Question: Clicking on one of the tiles triggers clickerbox().
The issue is that if the user clicks on a tile with b
no surrounding mines it's supposed to reveal them, and if any of those also have no mines it should do the same.
It seems to do some of this and then stop before revealing all the tiles it should. I was wondering if anyone knew why or how to fix this?
screenshot of the game board after a zero is clicked on

The first 5 clicks were made by the user then the rest where triggered by the function.
'''
var width = 0;
var height = 0;
var bombs = 0;
var score = 0;
var boxs = 0;
let feild = new Array(2);
userfeild = new Array;
function selectdificulty() {
feild = new Array(2);
userfeild = new Array;
document.getElementById('board').innerHTML = '';
boxs = 0;
score = 0;
if (document.getElementById('dificulty').value == '4') {
var widthinput = document.createElement('input');
var heightinput = document.createElement('input');
var bombinput = document.createElement('input');
widthinput.placeholder = 'width';
heightinput.placeholder = 'height';
bombinput.placeholder = 'mines';
widthinput.id = 'width';
heightinput.id = 'height';
bombinput.id = 'bombs';
widthinput.setAttribute('type', 'text');
heightinput.setAttribute('type', 'text');
bombinput.setAttribute('type', 'text');
document.getElementById('board').appendChild(widthinput);
document.getElementById('board').appendChild(heightinput);
document.getElementById('board').appendChild(bombinput);
var entercustom = document.createElement('button')
entercustom.id = 'entercustom';
entercustom.innerHTML = 'enter custom values'
document.getElementById('board').appendChild(entercustom);
document.getElementById('entercustom').addEventListener('click', customsize);
} else {
if (document.getElementById('dificulty').value == '1') {
width = 9;
height = 9;
bombs = 10;
} else if (document.getElementById('dificulty').value == '2') {
width = 16;
height = 16;
bombs = 38;
} else if (document.getElementById('dificulty').value == '3') {
width = 32;
height = 16;
bombs = 99;
}
createuserboard(width, height, bombs);
}
}
function customsize() {
var width = document.getElementById('width').value;
var height = document.getElementById('height').value;
var bombs = document.getElementById('bombs').value;
if (!isNaN(width) && !isNaN(height) && !isNaN(bombs)) {
if (width * height <= 601) {
createuserboard(width, height, bombs);
}
}
}
function createuserboard(width, height, bombs) {
document.getElementById('board').innerHTML = '';
for (y = 0; y < height; y++) {
userfeild[y] = new Array;
var row = document.createElement('div');
row.classList = 'row';
row.id = 'row' + y;
document.getElementById('board').appendChild(row);
for (x = 0; x < width; x++) {
var box = document.createElement('button');
box.classList = 'box';
box.id = +y + ',' + x;
document.getElementById('row' + y).appendChild(box);
document.getElementById(y + ',' + x).onclick = clickedbox;
userfeild[y][x] = '/';
}
}
}
function clickedbox() {
var y = this.id.split(',')[0];
var x = this.id.split(',')[1];
if (boxs == 0) {
createmineboard(x, y)
}
autoclick(x, y);
}
function autoclick(x, y) {
userfeild[y][x] = feild[y][x];
boxs = boxs + 1;
document.getElementById(y + ',' + x).innerHTML = feild[y][x];
document.getElementById(y + ',' + x).classList = 'clickedbox';
console.log(userfeild[y][x] + ' | x:' + x + ' | y:' + y);
document.getElementById(y + ',' + x).onclick = '';
if (feild[y][x] == 9) {
//gameover();
} else if (feild[y][x] == 0) {
var check = [
[-1, 0, 1, -1, 1, -1, 0, 1],
[-1, -1, -1, 0, 0, 1, 1, 1]
];
for (i = 0; i < 8; i++) {
var newx = parseInt(x) + parseInt(check[0][i]);
var newy = parseInt(y) + parseInt(check[1][i]);
if (newx >= 0 && newx < width && newy >= 0 && newy < height) {
if (userfeild[newy][newx] == '/') {
autoclick(newx, newy);
}
}
}
}
}
function createmineboard(clickedx, clickedy) {
for (x = 0; x < height; x++) {
feild[x] = new Array;
for (y = 0; y < width; y++) {
feild[x][y] = 0;
}
}
for (bomb = 0; bomb < bombs;) {
var valid = false;
let bombx = 0;
let bomby = 0;
bombx = Math.floor(Math.random() * width);
bomby = Math.floor(Math.random() * height);
if (feild[bomby][bombx] !== 9 && !(bombx == clickedx && bomby == clickedy)) {
valid = true;
feild[bomby][bombx] = 9;
bomb++
}
}
function nearbombs(x, y, w, h, feild) {
var count = 0;
if (y !== 0) {
if (x !== 0) {
if (feild[y - 1][x - 1] == 9) {
count = count + 1
}
} //top left
if (feild[y - 1][x] == 9) {
count = count + 1
} //top
if (x !== w - 1) {
if (feild[y - 1][x + 1] == 9) {
count = count + 1
}
} //top right
}
if (x !== 0) {
if (feild[y][x - 1] == 9) {
count = count + 1
}
} //left
if (x !== w - 1) {
if (feild[y][x + 1] == 9) {
count = count + 1
}
} // right
if (y !== h - 1) {
if (x !== 0) {
if (feild[y + 1][x - 1] == 9) {
count = count + 1
}
} //bottom left
if (feild[y + 1][x] == 9) {
count = count + 1
} //bottom
if (x !== w - 1) {
if (feild[y + 1][x + 1] == 9) {
count = count + 1
}
} //bottom right
}
return count;
}
for (y = 0; y < height; y++) {
for (x = 0; x < width; x++) {
if (feild[y][x] == 0) {
feild[y][x] = nearbombs(x, y, width, height, feild);
}
}
}
console.log(feild);
}
'''
'''
.board {
display: flex;
flex-direction: column;
height: fit-content;
width: fit-content;
}
.row {
display: flex;
flex-direction: row;
height: fit-content;
width: fit-content;
background-color: aquamarine;
}
.box {
width: 30px;
height: 30px;
background-color: #C0C0C0;
border-radius: 0;
border: 0 solid;
box-shadow: inset 2px 2px #FFFFFF, inset -2px -2px #808080, inset 4px 4px #FFFFFF, inset -4px -4px #808080;
}
.clickedbox {
width: 30px;
height: 30px;
background-color: #C0C0C0;
border-radius: 0;
border: 0 solid;
box-shadow: inset 2px 2px #808080;
}
'''
'''
<select name="dificulty" id="dificulty" onchange="selectdificulty()">
<option value="1">begginer</option>
<option value="2">intermediate</option>
<option value="3">expert</option>
<option value="4">custom</option>
</select>
<script src="windows.js"></script>
<script src="minesweeper.js"></script>
<div class="board" id="board">
</div>
'''
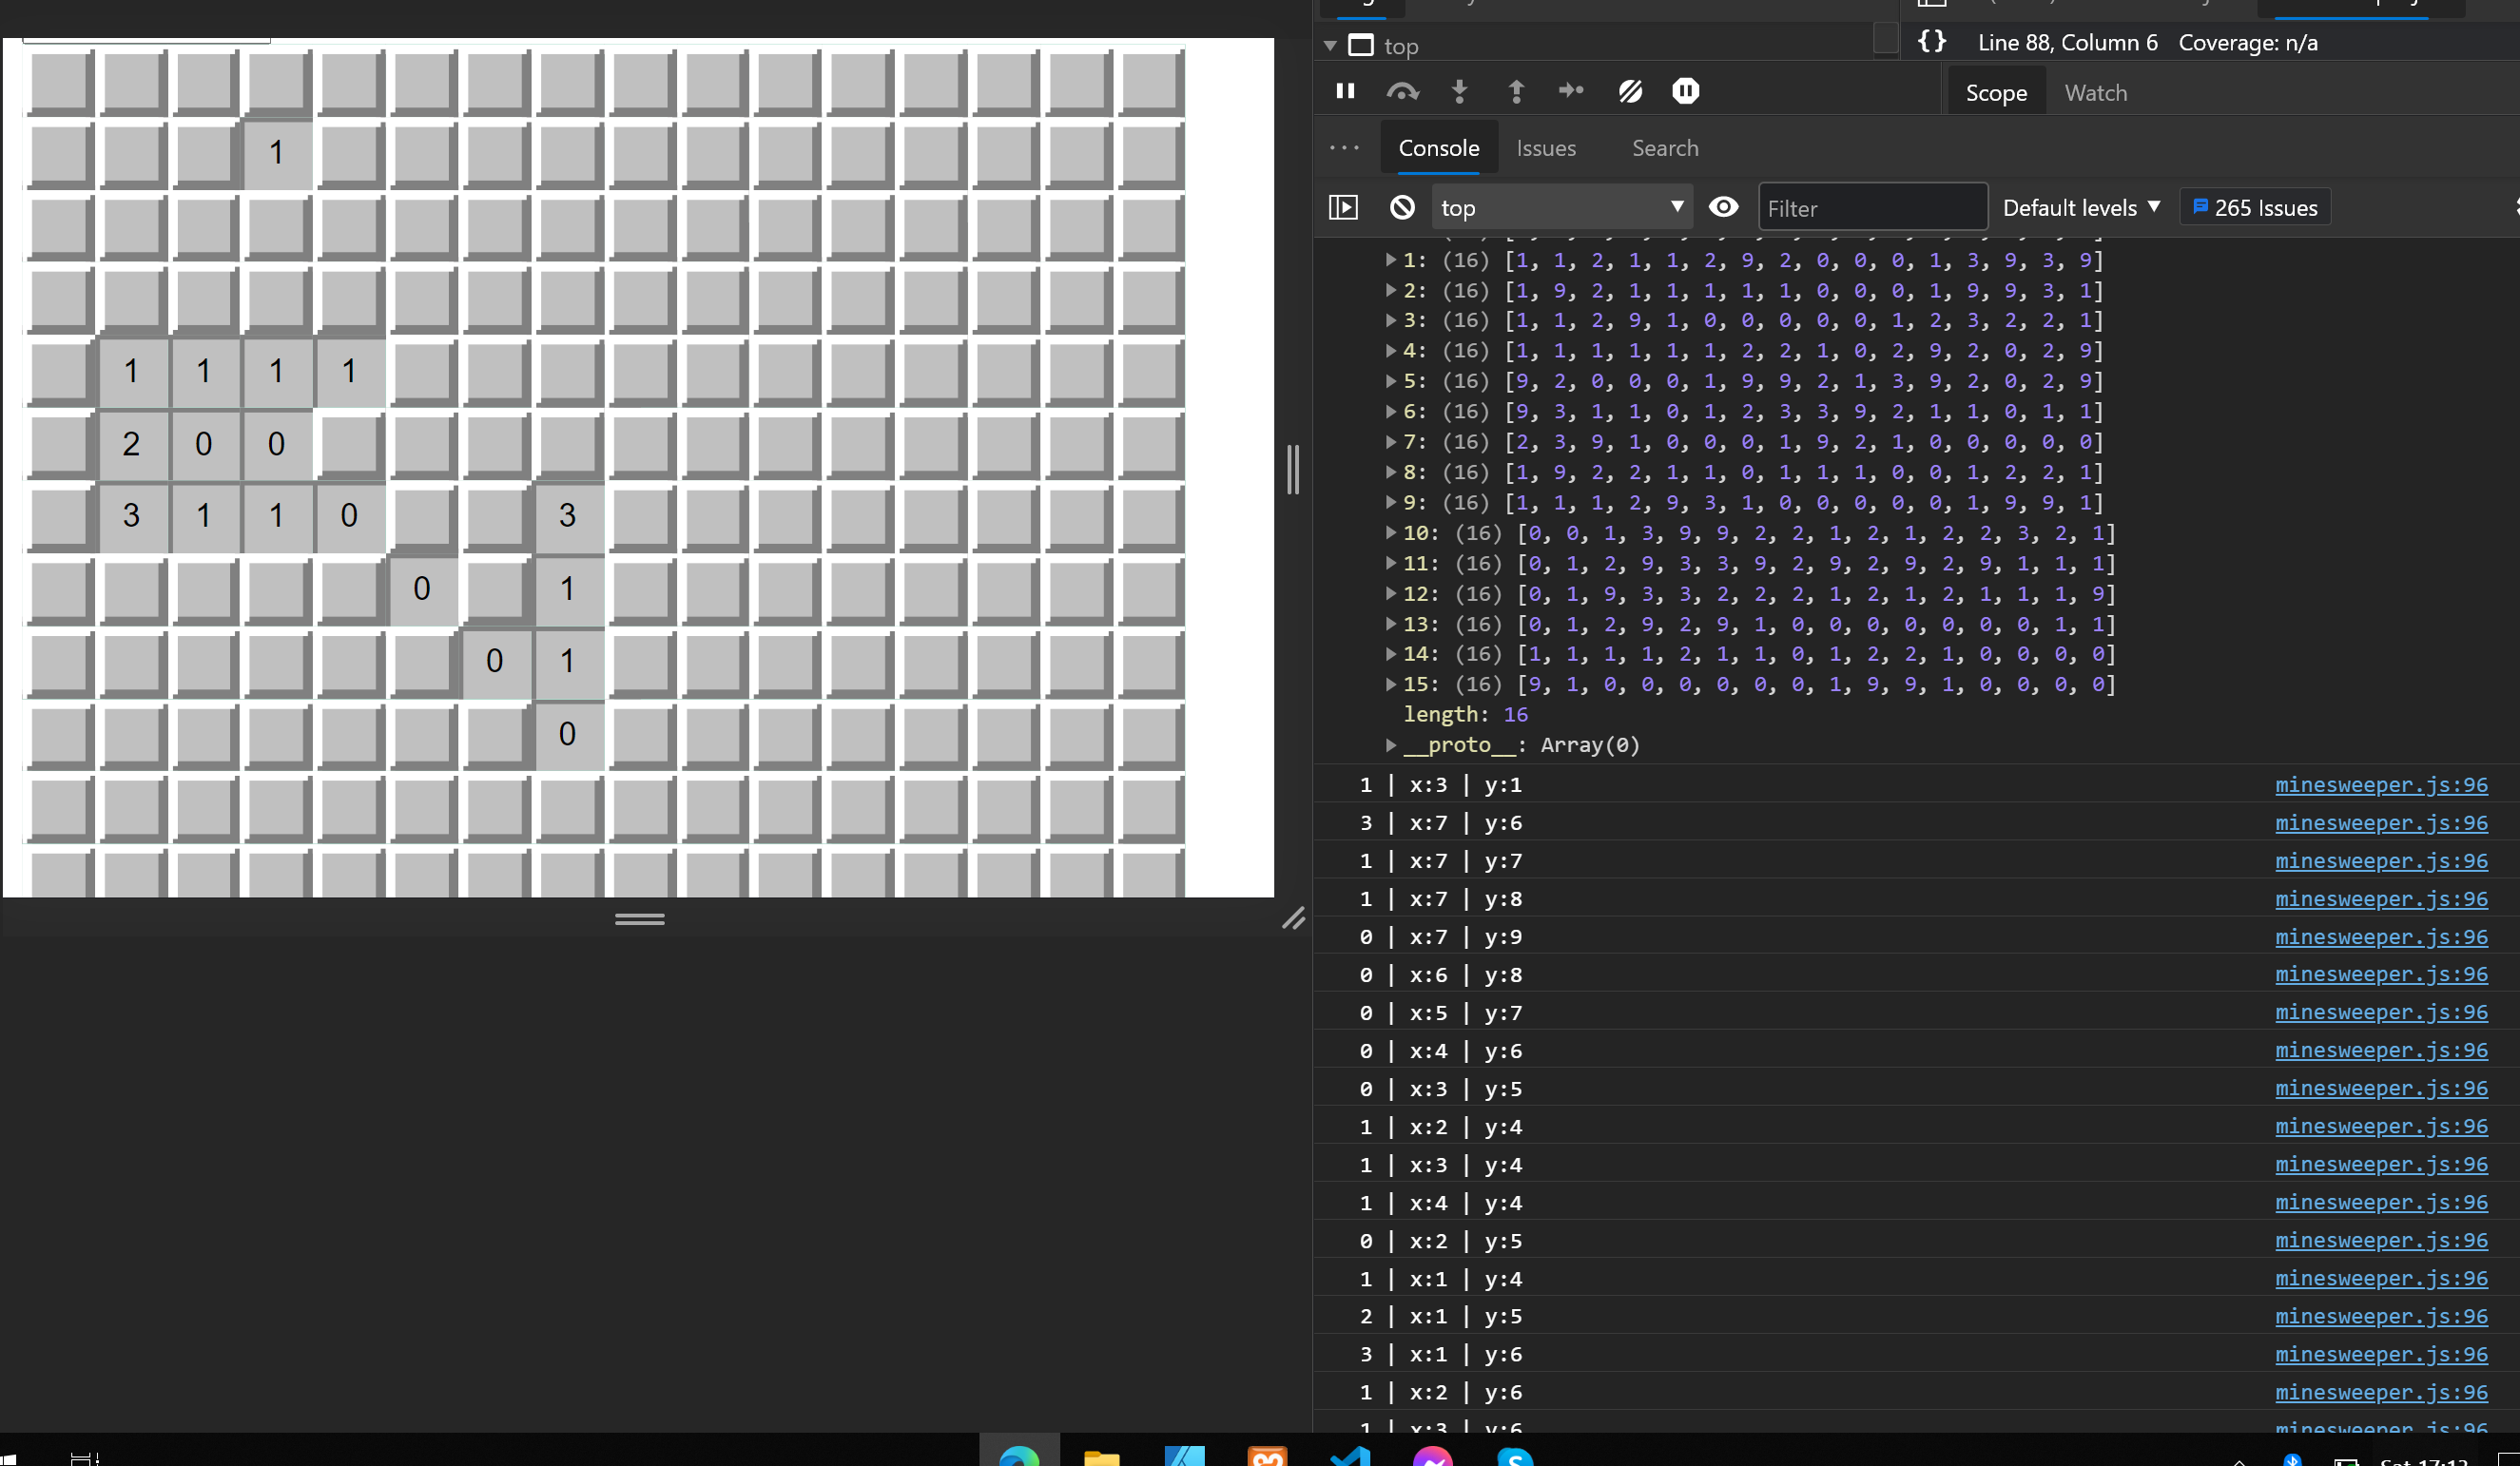
Answer: The mistake is hidden in 'for' loop of 'autoclick' function:
'for (i = 0; i < 8; i++) { ... }'
You have to use 'var' keyword to create local iteration variable. Otherwise the global variable is created and reused by recursive calls.
'for (var i = 0; i < 8; i++) { ... }'
My favorite game btw.